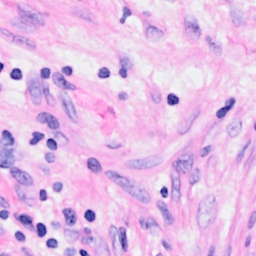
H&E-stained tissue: Breast